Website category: auto
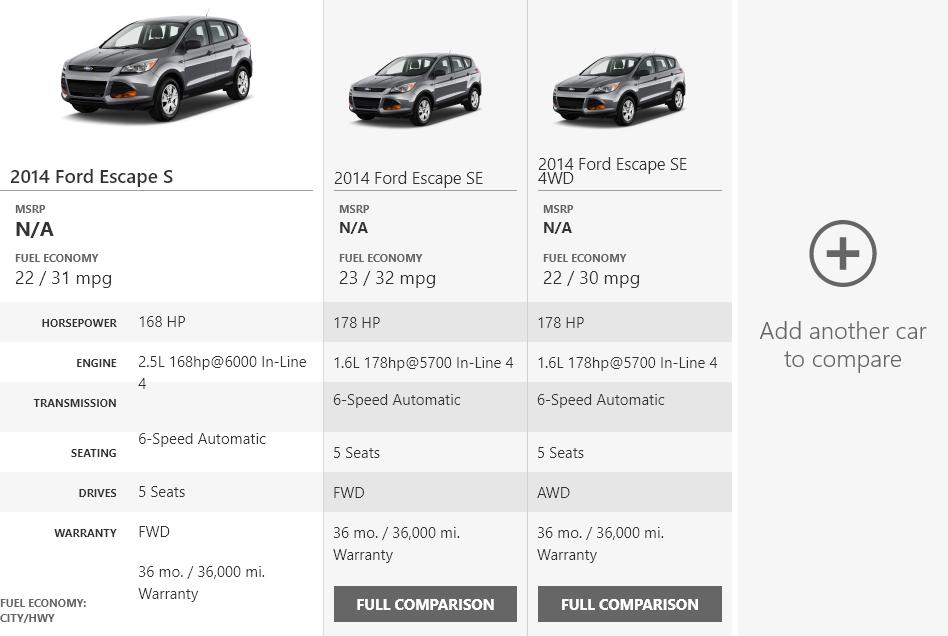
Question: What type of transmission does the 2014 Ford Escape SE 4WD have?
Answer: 6-Speed Automatic

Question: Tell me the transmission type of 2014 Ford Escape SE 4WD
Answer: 6-Speed Automatic

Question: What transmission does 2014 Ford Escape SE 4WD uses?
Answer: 6-Speed Automatic

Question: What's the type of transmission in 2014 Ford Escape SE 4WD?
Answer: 6-Speed Automatic

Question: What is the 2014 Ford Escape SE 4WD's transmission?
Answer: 6-Speed Automatic

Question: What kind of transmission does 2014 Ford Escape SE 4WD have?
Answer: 6-Speed Automatic

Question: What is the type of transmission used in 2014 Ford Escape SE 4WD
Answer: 6-Speed Automatic

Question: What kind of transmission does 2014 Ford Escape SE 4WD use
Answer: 6-Speed Automatic

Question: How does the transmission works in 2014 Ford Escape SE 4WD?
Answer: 6-Speed Automatic

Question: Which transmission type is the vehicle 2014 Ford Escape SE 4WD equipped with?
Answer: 6-Speed Automatic

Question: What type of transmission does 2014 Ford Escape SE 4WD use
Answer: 6-Speed Automatic

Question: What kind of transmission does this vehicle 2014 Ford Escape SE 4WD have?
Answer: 6-Speed Automatic

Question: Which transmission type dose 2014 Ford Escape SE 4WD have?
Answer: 6-Speed Automatic

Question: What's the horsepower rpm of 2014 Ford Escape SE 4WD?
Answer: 178 HP

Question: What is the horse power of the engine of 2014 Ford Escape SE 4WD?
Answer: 178 HP

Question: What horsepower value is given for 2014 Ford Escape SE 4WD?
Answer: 178 HP

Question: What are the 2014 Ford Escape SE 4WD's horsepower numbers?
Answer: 178 HP

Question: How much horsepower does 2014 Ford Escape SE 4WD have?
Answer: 178 HP

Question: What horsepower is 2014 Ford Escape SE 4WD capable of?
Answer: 178 HP

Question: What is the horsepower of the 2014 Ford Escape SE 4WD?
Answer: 178 HP

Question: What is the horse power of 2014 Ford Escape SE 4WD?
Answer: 178 HP

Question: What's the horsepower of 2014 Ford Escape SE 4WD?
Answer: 178 HP

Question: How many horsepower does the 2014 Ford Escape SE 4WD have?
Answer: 178 HP

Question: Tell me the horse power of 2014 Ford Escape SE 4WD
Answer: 178 HP

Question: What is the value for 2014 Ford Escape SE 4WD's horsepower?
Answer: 178 HP

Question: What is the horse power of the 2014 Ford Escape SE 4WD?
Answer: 178 HP

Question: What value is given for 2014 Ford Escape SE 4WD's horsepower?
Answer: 178 HP

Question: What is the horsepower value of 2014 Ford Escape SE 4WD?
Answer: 178 HP

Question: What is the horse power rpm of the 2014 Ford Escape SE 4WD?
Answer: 178 HP

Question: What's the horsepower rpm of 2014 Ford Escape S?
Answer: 168 HP

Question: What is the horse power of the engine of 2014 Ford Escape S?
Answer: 168 HP

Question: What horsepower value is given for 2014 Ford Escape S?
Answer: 168 HP

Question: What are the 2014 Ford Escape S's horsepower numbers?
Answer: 168 HP

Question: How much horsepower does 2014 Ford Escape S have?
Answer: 168 HP

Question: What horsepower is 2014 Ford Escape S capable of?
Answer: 168 HP

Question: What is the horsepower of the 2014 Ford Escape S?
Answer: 168 HP

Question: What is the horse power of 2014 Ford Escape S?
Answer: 168 HP

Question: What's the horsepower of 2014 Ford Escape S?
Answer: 168 HP

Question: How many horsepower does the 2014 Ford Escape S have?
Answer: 168 HP

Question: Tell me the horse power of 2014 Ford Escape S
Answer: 168 HP

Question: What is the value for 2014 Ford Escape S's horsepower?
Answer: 168 HP

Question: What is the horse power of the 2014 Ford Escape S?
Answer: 168 HP

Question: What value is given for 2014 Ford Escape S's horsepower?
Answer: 168 HP

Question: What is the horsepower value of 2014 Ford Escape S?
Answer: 168 HP

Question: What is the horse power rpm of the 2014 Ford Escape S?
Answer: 168 HP

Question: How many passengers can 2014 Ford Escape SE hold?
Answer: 5 Seats

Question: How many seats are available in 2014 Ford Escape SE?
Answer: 5 Seats

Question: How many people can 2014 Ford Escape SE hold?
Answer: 5 Seats

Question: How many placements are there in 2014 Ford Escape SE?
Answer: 5 Seats

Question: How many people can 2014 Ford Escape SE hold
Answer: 5 Seats

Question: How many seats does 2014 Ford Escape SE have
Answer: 5 Seats

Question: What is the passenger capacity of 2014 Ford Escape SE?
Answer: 5 Seats

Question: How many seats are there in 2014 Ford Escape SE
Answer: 5 Seats

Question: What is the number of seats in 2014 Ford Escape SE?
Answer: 5 Seats

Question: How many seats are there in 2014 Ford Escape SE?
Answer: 5 Seats

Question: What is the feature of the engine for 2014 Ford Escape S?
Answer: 2.5L 168hp@6000 In-Line 4

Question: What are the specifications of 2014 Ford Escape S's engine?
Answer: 2.5L 168hp@6000 In-Line 4

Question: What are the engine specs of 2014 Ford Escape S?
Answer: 2.5L 168hp@6000 In-Line 4

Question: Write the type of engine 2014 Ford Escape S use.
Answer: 2.5L 168hp@6000 In-Line 4

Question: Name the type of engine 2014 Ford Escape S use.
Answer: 2.5L 168hp@6000 In-Line 4

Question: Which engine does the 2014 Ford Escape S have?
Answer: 2.5L 168hp@6000 In-Line 4

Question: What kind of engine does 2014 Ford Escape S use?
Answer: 2.5L 168hp@6000 In-Line 4

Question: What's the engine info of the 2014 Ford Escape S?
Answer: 2.5L 168hp@6000 In-Line 4

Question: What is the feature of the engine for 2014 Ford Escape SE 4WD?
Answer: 1.6L 178hp@5700 In-Line 4